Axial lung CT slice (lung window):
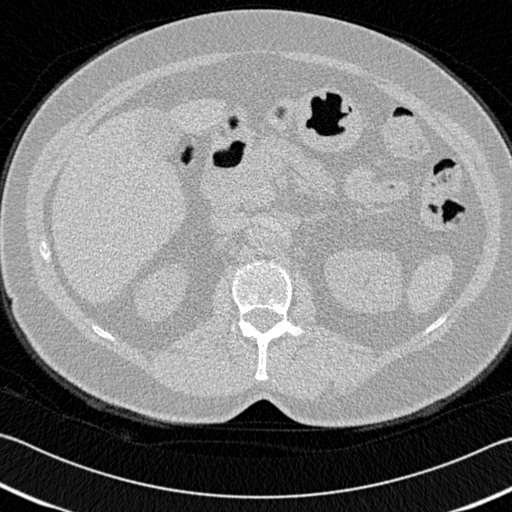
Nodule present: no